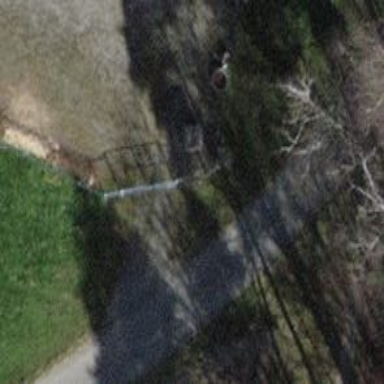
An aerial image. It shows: Gate.